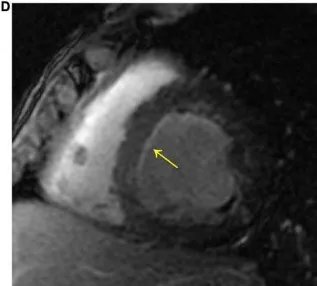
(B-D), Late gadolinium enhancement imaging showed LV apex arc-like unenhanced region (red arrow), and diffuse subendocardial enhancement in LV mid- to apical parts (yellow arrow). The patient was diagnosed with Loeffler's endocarditis based on the typical clinical and imaging features.
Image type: radiology (mri)